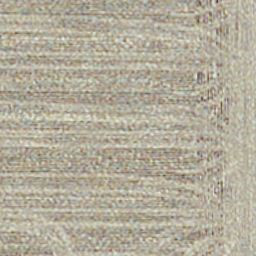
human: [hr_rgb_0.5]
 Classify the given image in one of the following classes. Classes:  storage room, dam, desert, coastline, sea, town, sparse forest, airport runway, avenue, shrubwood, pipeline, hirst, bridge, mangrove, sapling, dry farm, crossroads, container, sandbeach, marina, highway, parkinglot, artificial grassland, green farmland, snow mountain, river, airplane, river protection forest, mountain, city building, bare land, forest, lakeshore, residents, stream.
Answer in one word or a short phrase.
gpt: dry farm